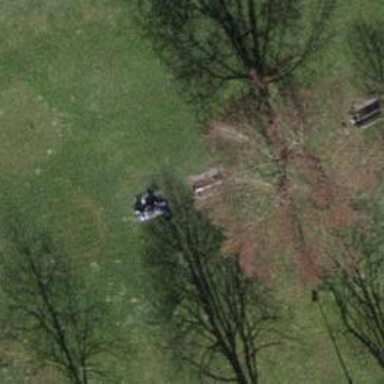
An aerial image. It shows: Red bench.